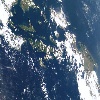
Label: cloud